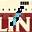
Label: 1